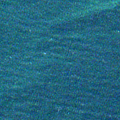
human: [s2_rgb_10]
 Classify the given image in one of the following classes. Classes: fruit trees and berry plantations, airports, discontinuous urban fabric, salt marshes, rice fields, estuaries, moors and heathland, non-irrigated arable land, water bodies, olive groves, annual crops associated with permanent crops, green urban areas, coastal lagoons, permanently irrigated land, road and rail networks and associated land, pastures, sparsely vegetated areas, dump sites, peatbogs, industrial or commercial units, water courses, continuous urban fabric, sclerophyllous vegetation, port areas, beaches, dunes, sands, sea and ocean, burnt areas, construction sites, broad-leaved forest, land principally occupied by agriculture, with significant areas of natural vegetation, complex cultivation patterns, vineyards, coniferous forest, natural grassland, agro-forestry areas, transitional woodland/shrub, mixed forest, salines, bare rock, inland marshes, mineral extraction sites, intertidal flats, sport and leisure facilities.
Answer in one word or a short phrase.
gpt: sea and ocean